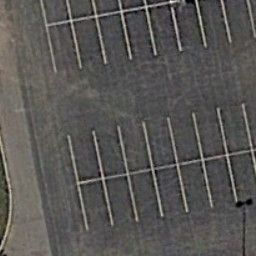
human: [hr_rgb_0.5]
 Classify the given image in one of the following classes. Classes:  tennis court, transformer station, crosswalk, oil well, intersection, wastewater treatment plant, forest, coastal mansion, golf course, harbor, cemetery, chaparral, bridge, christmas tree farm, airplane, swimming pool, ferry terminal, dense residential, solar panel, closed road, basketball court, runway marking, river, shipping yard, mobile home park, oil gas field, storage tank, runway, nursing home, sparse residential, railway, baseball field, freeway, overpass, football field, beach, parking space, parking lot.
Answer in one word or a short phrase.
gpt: parking space